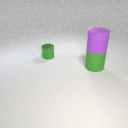
large green rubber cylinder in front of small green metal cylinder